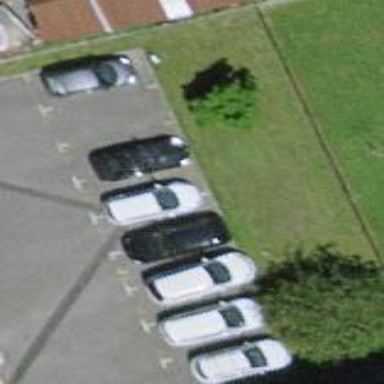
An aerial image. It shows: Street-side parking lot with asphalt surface.